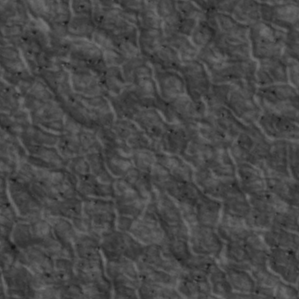
Label: non_frost